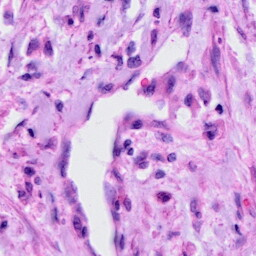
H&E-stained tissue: Cervix